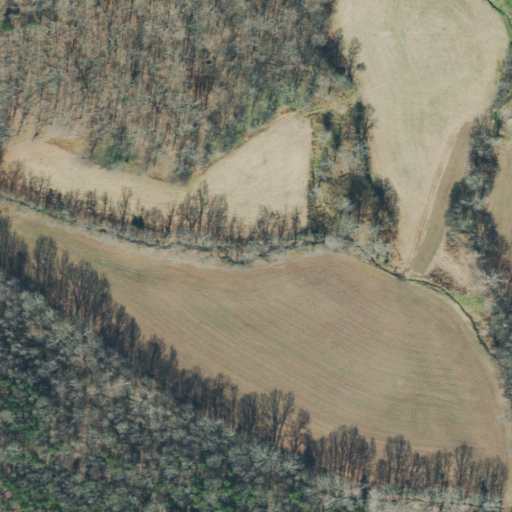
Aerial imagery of valley in Tennessee named Westmoreland Hollow containing pasture, deciduous forest, and mixed forest